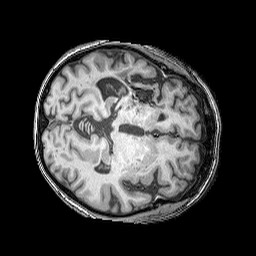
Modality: T1w
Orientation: axial
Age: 53
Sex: female
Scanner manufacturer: siemens
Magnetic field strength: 3 T
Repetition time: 2.25 s
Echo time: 0.00411 s